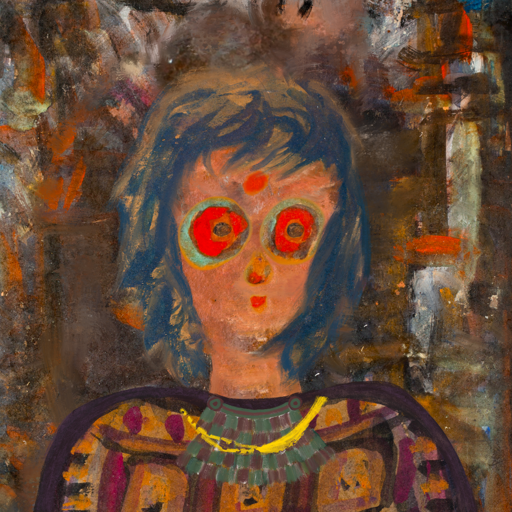
Background: GypsyQueen, Head And Neck Front: Boggyland, Face Front: Sisters, Bust: Doll, Hair Front: InTheSun, Head Accessory: Blank, Second Necklace: After_Raid, Necklace: Irani_1, Baby: Blank